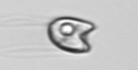
Label: flagellate_morphotype1